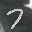
Label: 7